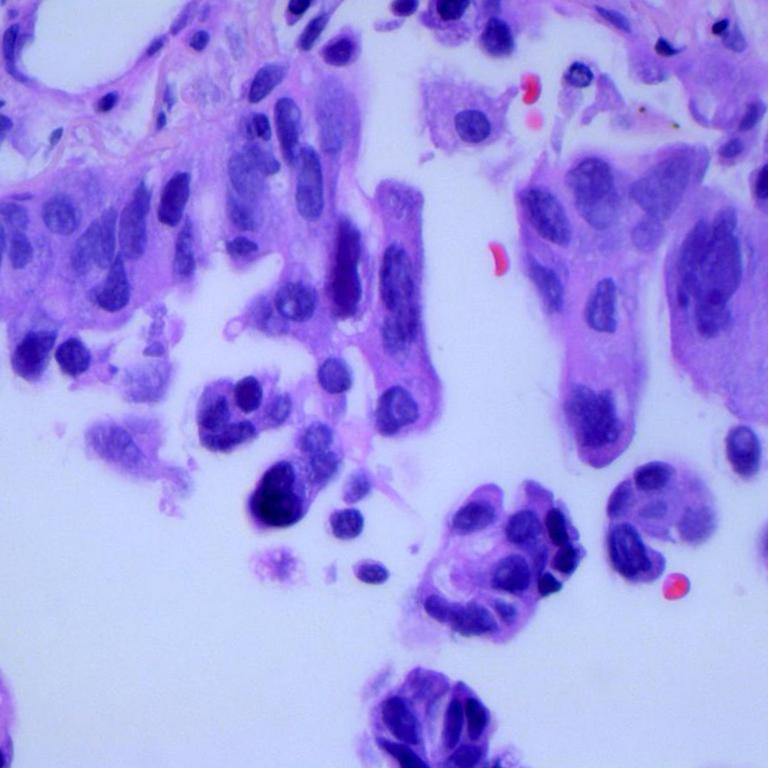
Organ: lung
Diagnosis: adenocarcinomas